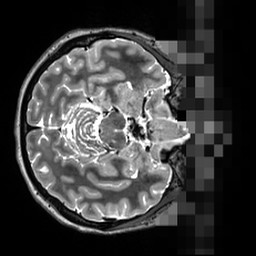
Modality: T2w
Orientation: axial
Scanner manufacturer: siemens
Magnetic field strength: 3 T
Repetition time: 3.2 s
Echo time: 0.564 s